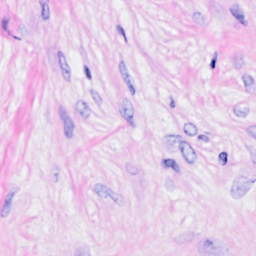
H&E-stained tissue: Breast